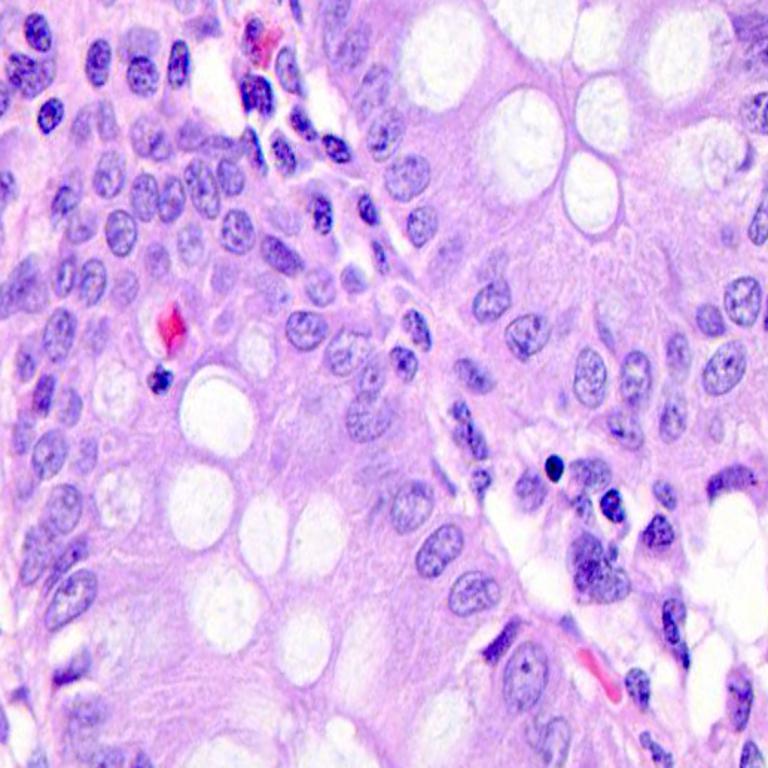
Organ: colon
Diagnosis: benign